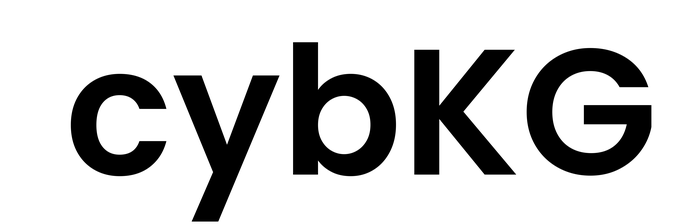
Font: Poppins-SemiBold